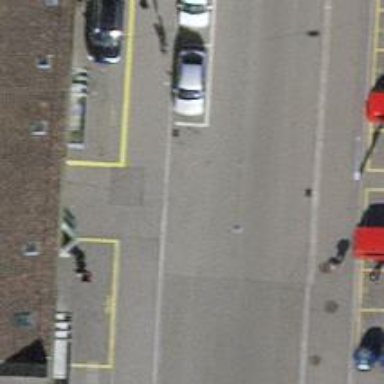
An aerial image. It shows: Residential road with asphalt surface. There is separate sidewalk and marked parking lane.